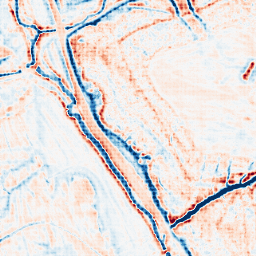
Category: edge_preserving
Decomposition family: bilateral
Decomposition parameters: d: 15
sigma_color: 25
sigma_space: 100
Upsampling method: sinc_hamming
Upsampling parameters: scale: 4
kernel_size: 4
Upsampling scale: 4